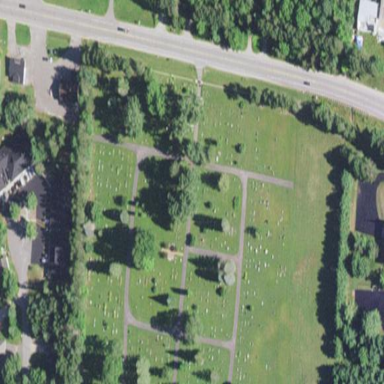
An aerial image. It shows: Cemetery.